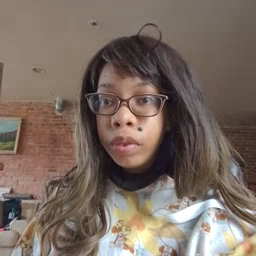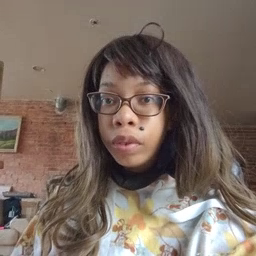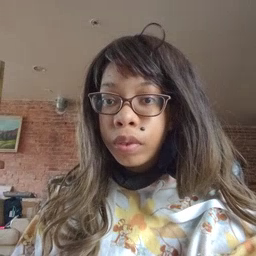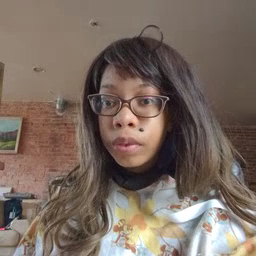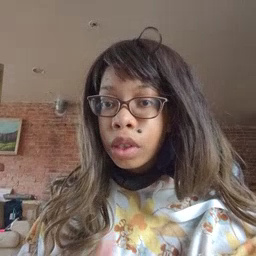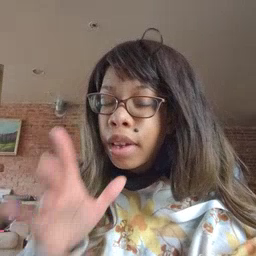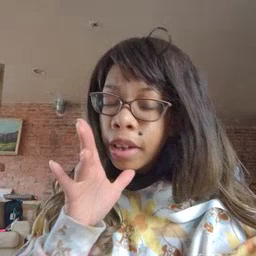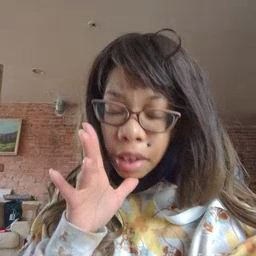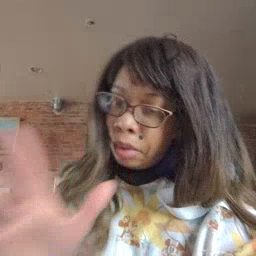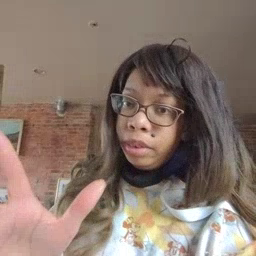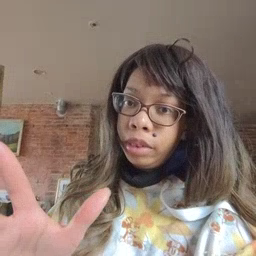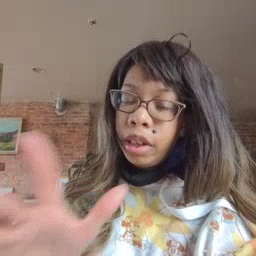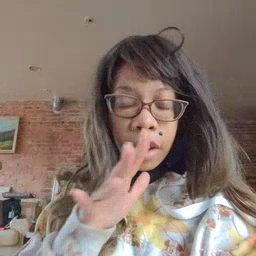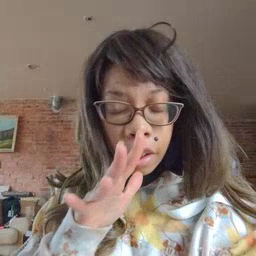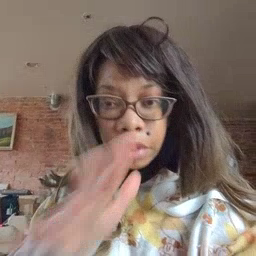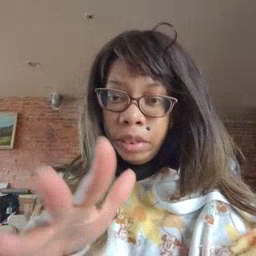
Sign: hate